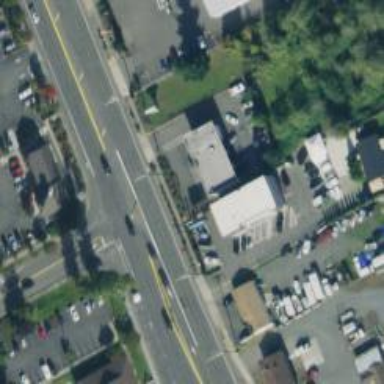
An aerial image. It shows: Asphalt road with primary link designation.